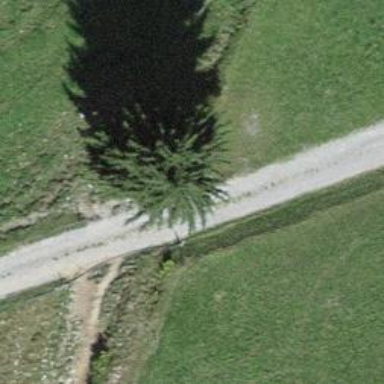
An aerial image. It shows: Single tag "natural: tree."